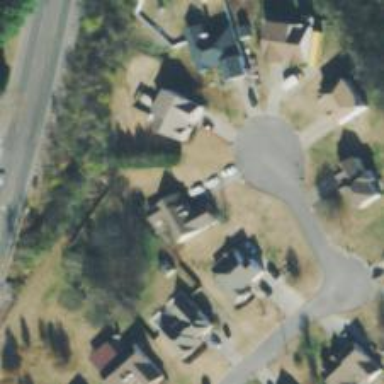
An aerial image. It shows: Driveway.